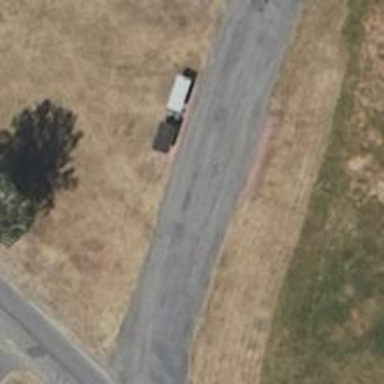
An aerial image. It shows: Service road with paved surface.